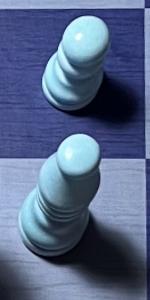
Label: Bishop_White